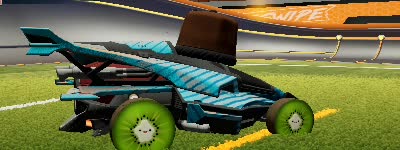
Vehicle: aftershock